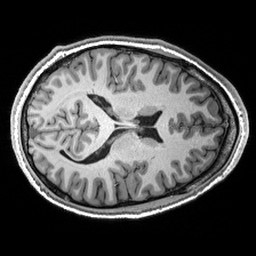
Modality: T1w
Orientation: axial
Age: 23
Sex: male
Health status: healthy
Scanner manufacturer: siemens
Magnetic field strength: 3 T
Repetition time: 2.53 s
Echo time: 0.00288 s